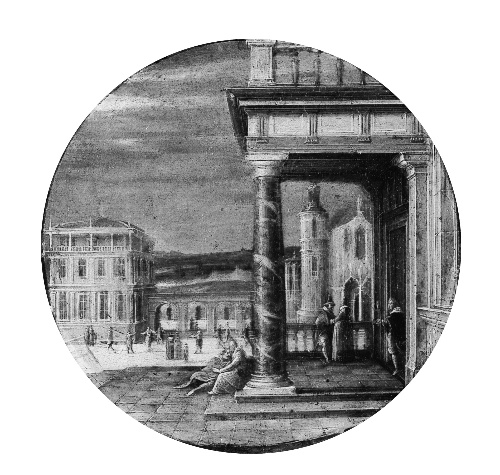
Title: A Renaissance Portico with Elegant Figures
Artist: Hendrick van Steenwijck II
Artist bio: Flemish, Antwerp (?) ca. 1580–1649 Leiden
Date: ca. 1615
Object type: Painting
Classification: Paintings
Medium: Oil on copper
Dimensions: Diameter 4 3/8 in. (11.1 cm)
Department: European Paintings
Credit line: Gift of Mrs. James Eads Switzer, in memory of her aunt, Yrene Ceballos de Sanz, 1945
Accession year: 1945
Repository: Metropolitan Museum of Art, New York, NY
Tags: Buildings